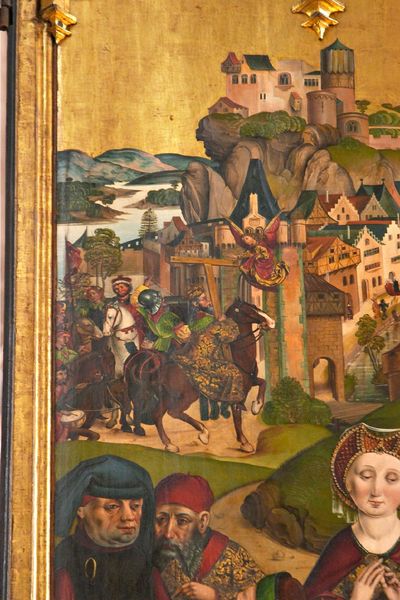
Titel: Katharinenaltar in St. Lorenz in Nürnberg
Künstler: Michael Wolgemut
Standort: Nürnberg, St. Lorenz (EU - D - B)
Schlagwörter: berg, blau, felsen, gemälde, mann, meer, weiß, fluss, grün, menschen, see, stadt, bunt, frau, holz, hut, hüte, kopfbedeckungen, männer, straße, dame, rot, tiere, tuch, weg, mütze, mützen, häuser, gold, tücher, personen, pferd, pferde, reiter, turm, engel, kopfbedeckung, farbig, berge, zug, hof, moment, strom, könig, weib, ring, tor, klippe, burg, kloster, kreuz, zentralperspektive, helm, beten, gebet, ritter, altar, stadttor, mittelalter, fachwerk, erscheinung, gaul, altarbild, tafelbild, georg, männeer, konstantin, gäule, rburg